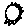
Label: sun